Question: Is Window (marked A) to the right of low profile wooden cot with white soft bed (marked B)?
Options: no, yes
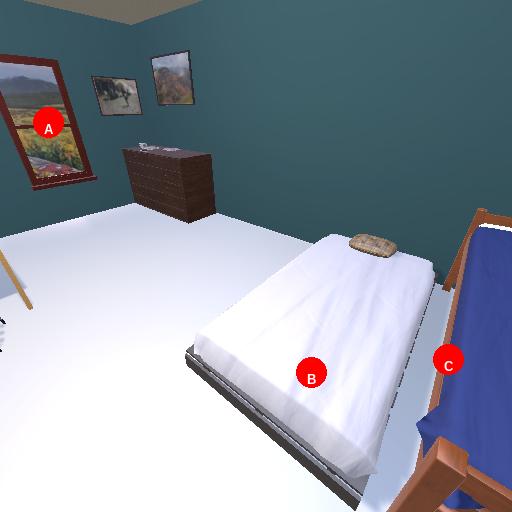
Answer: no